Question: '$scope.$apply' will no longer be part of Angular 2. Then how do we let Angular know to update the DOM if any of the bound properties have been changed outside the regular angular execution context?
Taken from <URL>:
> But how then AngularJS knows that anything outside it's execution context has taken a place? Lets think where the changes might come from:- - - - - WebSockets- ...
For which the answer is:

I understand that patching the browser built-in javascript functions to notify of any changes to Angular is something that can be done in a relatively safe manner (without introducing subtle bugs) and would be very convenient for the developer. But what about third party APIs (such as 'jQuery.fadeIn') or if the browser exposes some new asynchronous API which isn't covered? What's the substitute for old '$scope.$apply'?
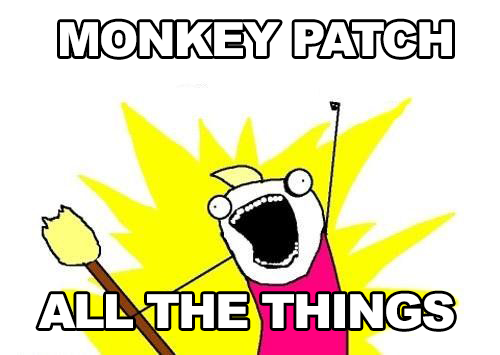
Answer: So the library that does all this monkey patching is <URL>.
'jQuery.fadeIn' calls 'setInterval', 'setInterval' is monkey patched, as long as you called 'jQuery.fadeIn' within a 'zone.run'.
'zone.fork' and 'zone.run' kind of replace '$scope.$apply', but it's different because it detects itself when asynchronous things have finished, whereas you have to call '$scope.$apply' when you know things have finished.
See also this question+answer: <URL>
> if the browser exposes some new asynchronous API which isn't covered?
I guess they will patch that too.
, you can still call 'zone.afterTask()' manually.
I guess that's what you were looking for :)